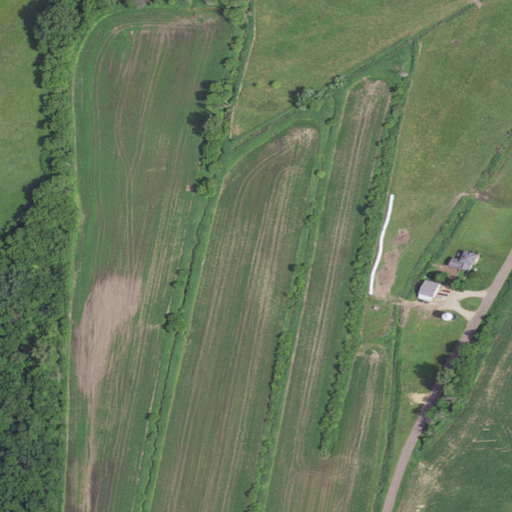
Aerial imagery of valley in Wisconsin named Tiffany Valley containing cultivated crops, pasture, deciduous forest, open development, mixed forest, woody wetlands, low intensity development, medium intensity development, and herbaceous wetlands